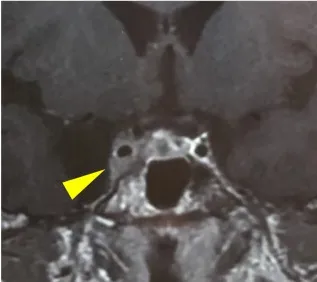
Involvement of the right cavernous sinus, and ,internal carotid artery (September 24, 2019).
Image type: radiology (mri)